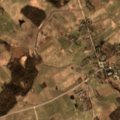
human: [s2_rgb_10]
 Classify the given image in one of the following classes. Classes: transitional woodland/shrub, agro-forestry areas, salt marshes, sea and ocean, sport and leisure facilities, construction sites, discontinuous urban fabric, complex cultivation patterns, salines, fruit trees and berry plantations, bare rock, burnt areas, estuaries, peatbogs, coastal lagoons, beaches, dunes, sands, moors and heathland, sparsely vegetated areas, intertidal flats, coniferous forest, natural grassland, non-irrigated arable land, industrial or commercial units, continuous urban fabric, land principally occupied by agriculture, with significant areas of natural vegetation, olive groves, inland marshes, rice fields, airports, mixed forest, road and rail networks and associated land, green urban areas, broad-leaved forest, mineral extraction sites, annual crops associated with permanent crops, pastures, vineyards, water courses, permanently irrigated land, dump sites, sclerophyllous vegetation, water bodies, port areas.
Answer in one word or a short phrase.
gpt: discontinuous urban fabric, non-irrigated arable land, complex cultivation patterns, land principally occupied by agriculture, with significant areas of natural vegetation, broad-leaved forest